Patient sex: M
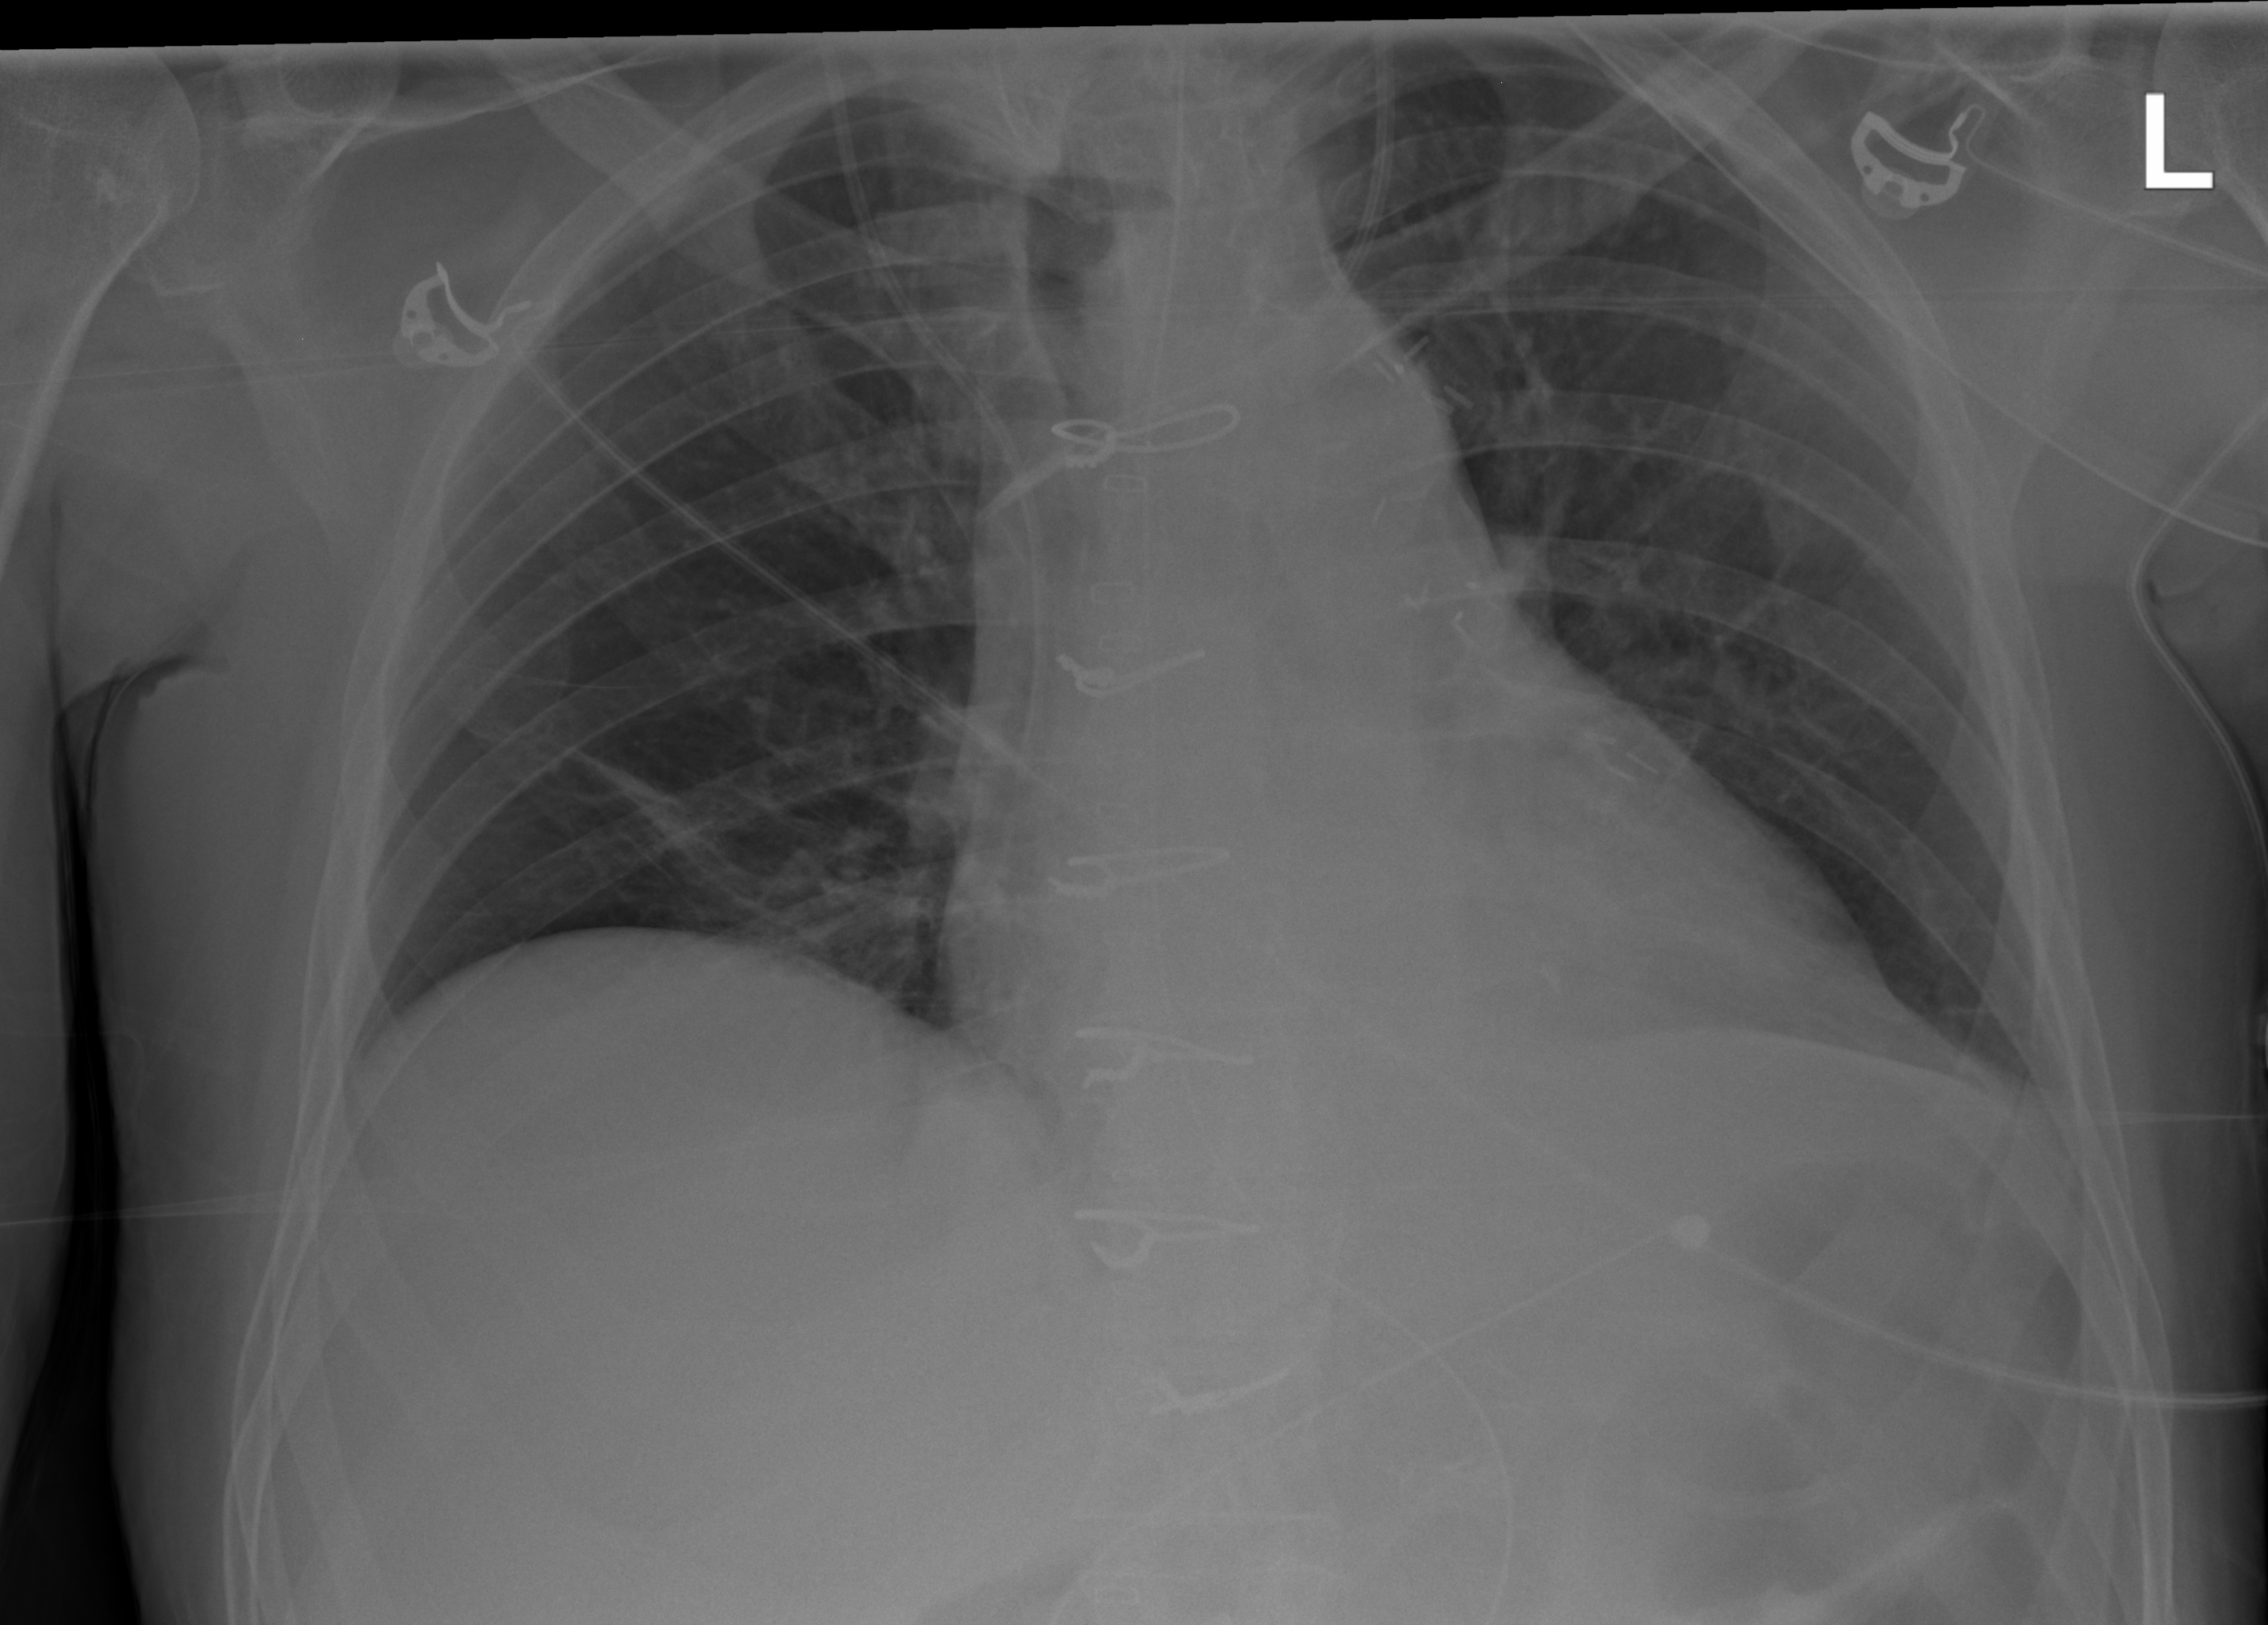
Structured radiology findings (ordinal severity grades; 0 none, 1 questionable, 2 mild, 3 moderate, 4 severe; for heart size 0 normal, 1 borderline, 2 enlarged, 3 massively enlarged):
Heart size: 0
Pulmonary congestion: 0
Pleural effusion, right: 0
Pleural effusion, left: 0
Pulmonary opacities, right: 0
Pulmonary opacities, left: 0
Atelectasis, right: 2
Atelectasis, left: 0